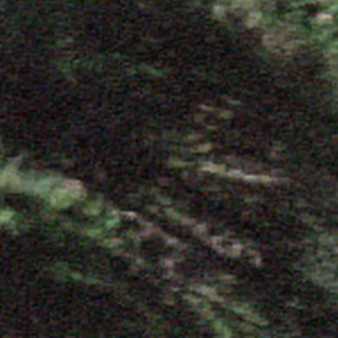
Label: other